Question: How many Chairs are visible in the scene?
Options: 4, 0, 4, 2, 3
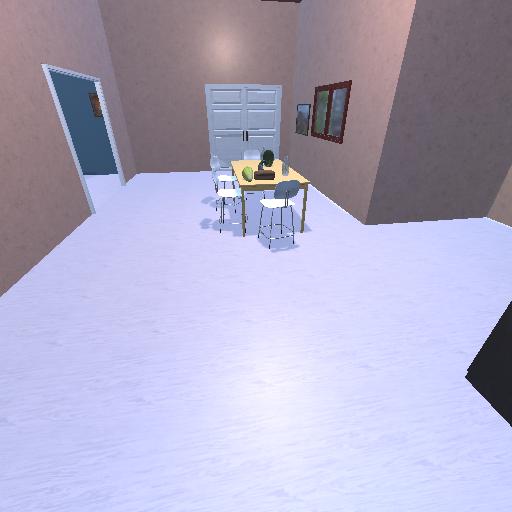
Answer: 4